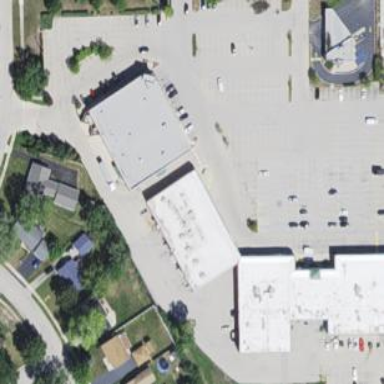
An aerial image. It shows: Retail building.